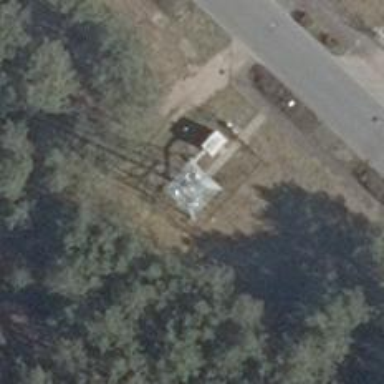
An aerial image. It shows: Man-made mast used for communication purposes.